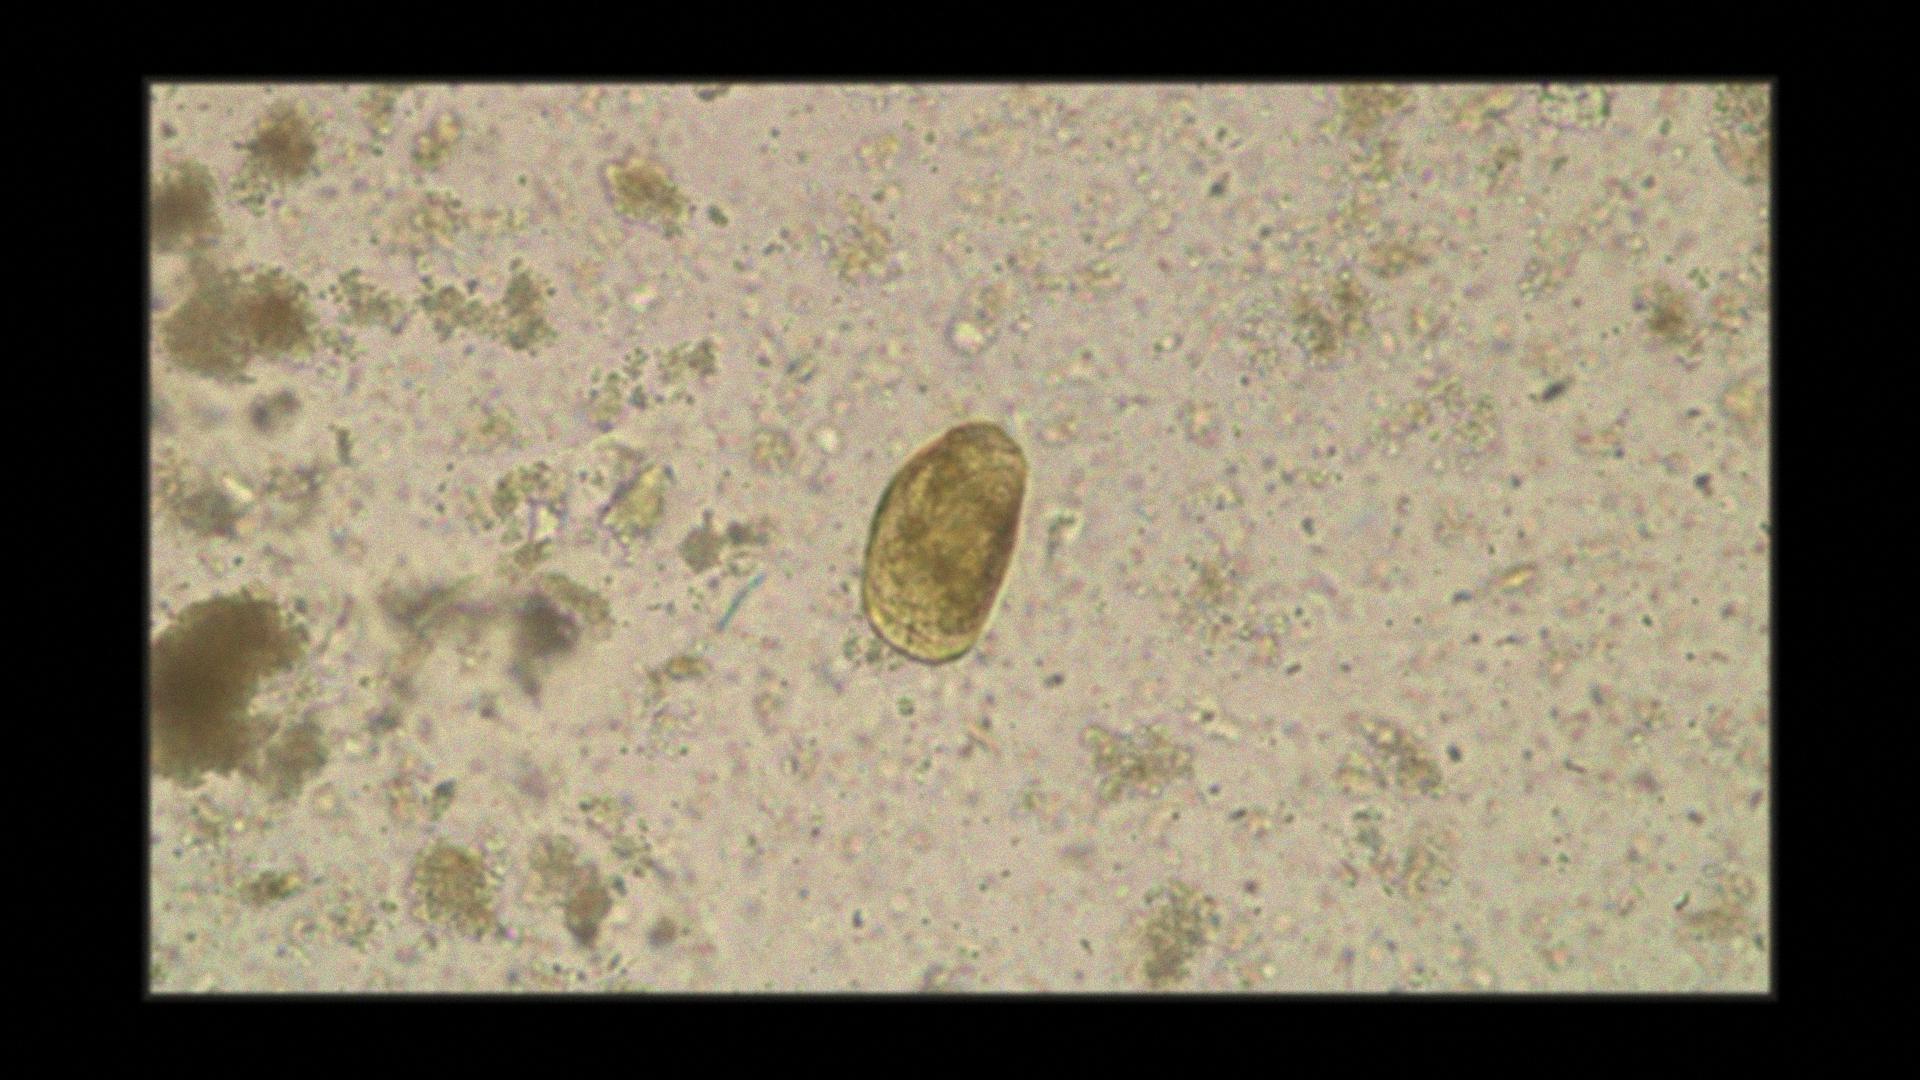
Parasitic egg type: Paragonimus spp